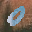
Label: 0